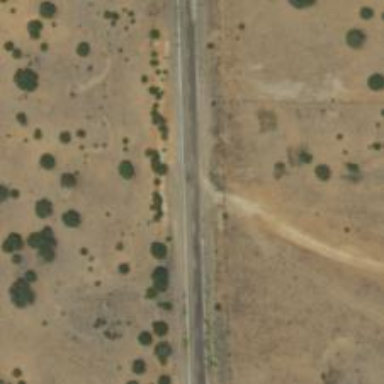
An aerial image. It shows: Asphalt road classified as primary highway.